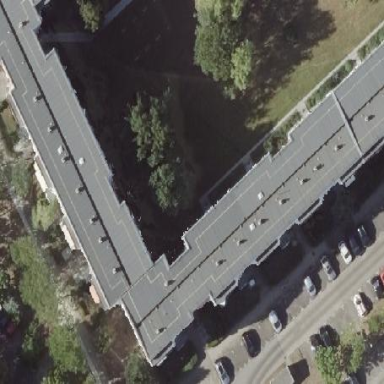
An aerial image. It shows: Residential building with flat roof. The roof is gray in color and made of tar paper.